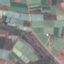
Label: PermanentCrop